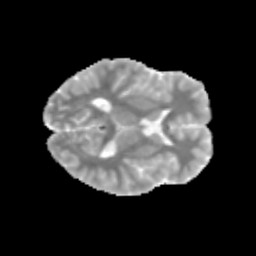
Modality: MD
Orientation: axial
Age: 13
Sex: male
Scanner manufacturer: siemens
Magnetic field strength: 3 T
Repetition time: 3.8 s
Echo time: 0.07 s